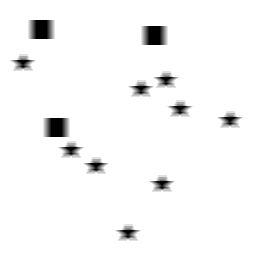
Squares: 3
Triangles: 0
Stars: 9
Total shapes: 12